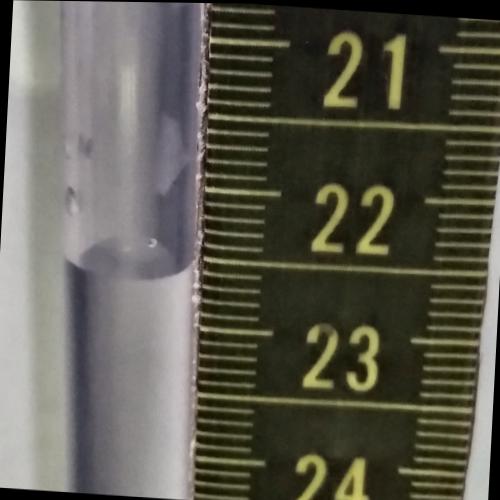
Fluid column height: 22.6 cm